Field crop: maize
Growth stage: 2
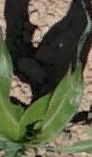
Species: maize